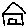
Label: house